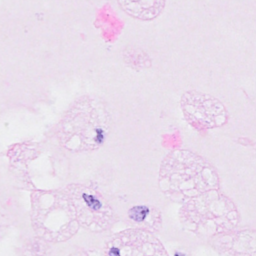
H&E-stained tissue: Breast